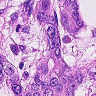
Metastatic tissue present: yes